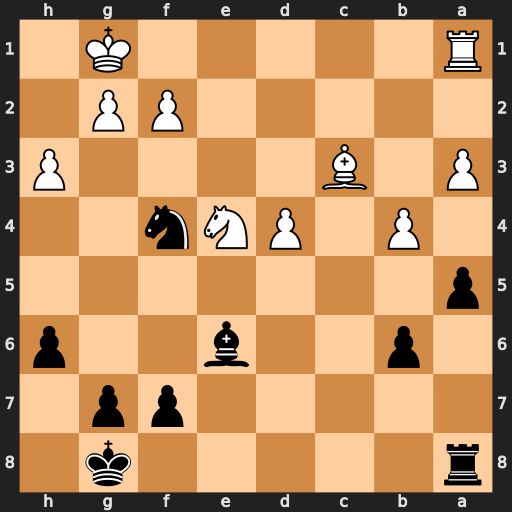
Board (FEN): r5k1/5pp1/1p2b2p/p7/1P1PNn2/P1B4P/5PP1/R5K1
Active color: b
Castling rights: -
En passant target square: -
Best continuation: Ne2+ Kh2 Nxc3 Nxc3 axb4